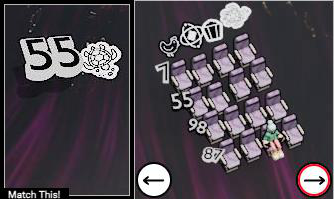
Task: seats
Answer: no